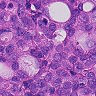
Metastatic tissue present: yes